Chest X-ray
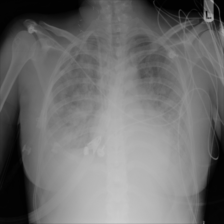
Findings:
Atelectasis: negative
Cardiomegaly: negative
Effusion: negative
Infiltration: positive
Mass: negative
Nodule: positive
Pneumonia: negative
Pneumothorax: negative
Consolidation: negative
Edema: positive
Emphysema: negative
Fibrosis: negative
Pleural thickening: negative
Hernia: negative